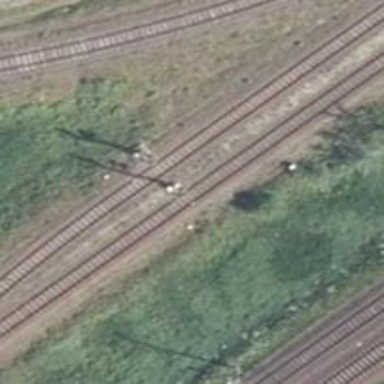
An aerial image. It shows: Railway signal.